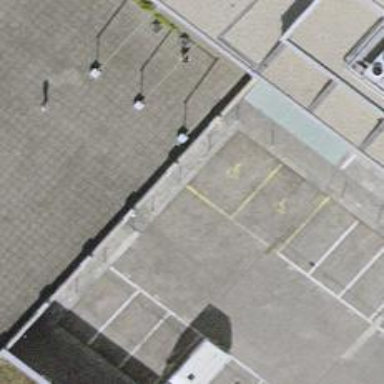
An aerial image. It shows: Footway made of paving stones.